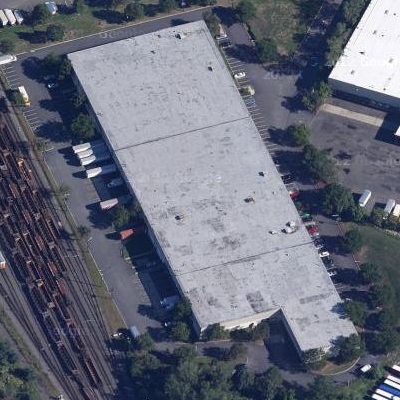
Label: Industry